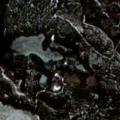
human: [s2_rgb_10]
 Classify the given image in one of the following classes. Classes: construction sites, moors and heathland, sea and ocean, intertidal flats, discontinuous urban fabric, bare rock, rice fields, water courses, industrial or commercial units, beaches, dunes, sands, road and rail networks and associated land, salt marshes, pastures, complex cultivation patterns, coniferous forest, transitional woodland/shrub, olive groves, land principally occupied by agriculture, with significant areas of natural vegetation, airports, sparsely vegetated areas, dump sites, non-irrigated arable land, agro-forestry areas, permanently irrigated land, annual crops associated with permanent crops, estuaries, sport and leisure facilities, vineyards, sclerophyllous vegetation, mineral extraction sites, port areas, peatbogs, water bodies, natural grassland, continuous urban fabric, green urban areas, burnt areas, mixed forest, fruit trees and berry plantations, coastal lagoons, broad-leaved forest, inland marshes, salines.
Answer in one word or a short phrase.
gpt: coniferous forest, peatbogs, water bodies